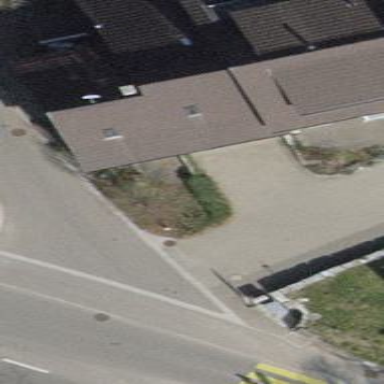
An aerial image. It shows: Terrace building.